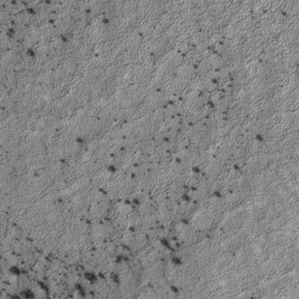
Label: frost